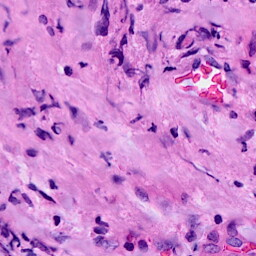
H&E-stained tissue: Breast